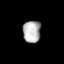
Tissue: prostate
Cell type: B cells
Senescence score: 0.3158
Nuclear area (px): 382
Mean DAPI intensity: 180.44